Question: I use Kobold2D and I just upgraded from version 2.0.3 to version 2.1.0 (this means that I've gone from cocos2d-iphone v2.0 to cocos2d-iphone v2.1).
Before the upgrade my project was running and looking great on my iPhone 5.
After the upgrade these mysterious, flickering, shimmering, angular artifacts have appeared when I run the project on the iPhone. They are quite widespread, but interestingly, when I run the project in the simulator, no such artifacts occur.
There seems to be a correlation to the artifacts and my use of cocos CCParticleSystem animation objects. In other words, the artifacts seem to be present for the duration of the particle animations, and seem to disappear after the "lifespan" of the particle animations is complete.
Here's a screenshot. In this case, the artifacts appear as the blue "wedges", but they shift around a lot and sometimes take on other colours and shapes.
Does anybody know what I can do to eliminate these annoying artifacts?

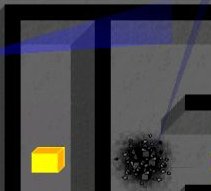
Answer: Is a known bug:
<URL>
to fix (or to patch :), modify CCParticleSystemQuad.m.
In postSetp method comment Option 1 and uncomment Option 3.
This worked for me and for DropDKeith (user forum cocos2d)
'''
-(void) postStep
{
glBindBuffer(GL_ARRAY_BUFFER, _buffersVBO[0] );
// Option 1: Sub Data
// glBufferSubData(GL_ARRAY_BUFFER, 0, sizeof(_quads[0])*_particleCount, _quads);
// Option 2: Data
// glBufferData(GL_ARRAY_BUFFER, sizeof(_quads[0]) * _particleCount, _quads, GL_DYNAMIC_DRAW);
// Option 3: Orphaning + glMapBuffer
glBufferData(GL_ARRAY_BUFFER, sizeof(_quads[0])*_totalParticles, nil, GL_STREAM_DRAW);
void *buf = glMapBuffer(GL_ARRAY_BUFFER, GL_WRITE_ONLY);
memcpy(buf, _quads, sizeof(_quads[0])*_particleCount);
glUnmapBuffer(GL_ARRAY_BUFFER);
glBindBuffer(GL_ARRAY_BUFFER, 0);
CHECK_GL_ERROR_DEBUG();
}
'''